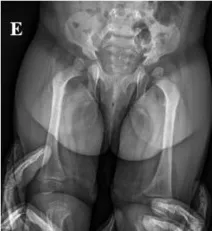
(E) Spine X-ray: irregular acetabulum and lower edge of iliac bone.
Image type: radiology (x_ray)